Field crop: maize
Growth stage: 2
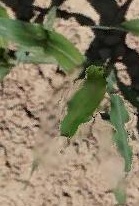
Species: maize